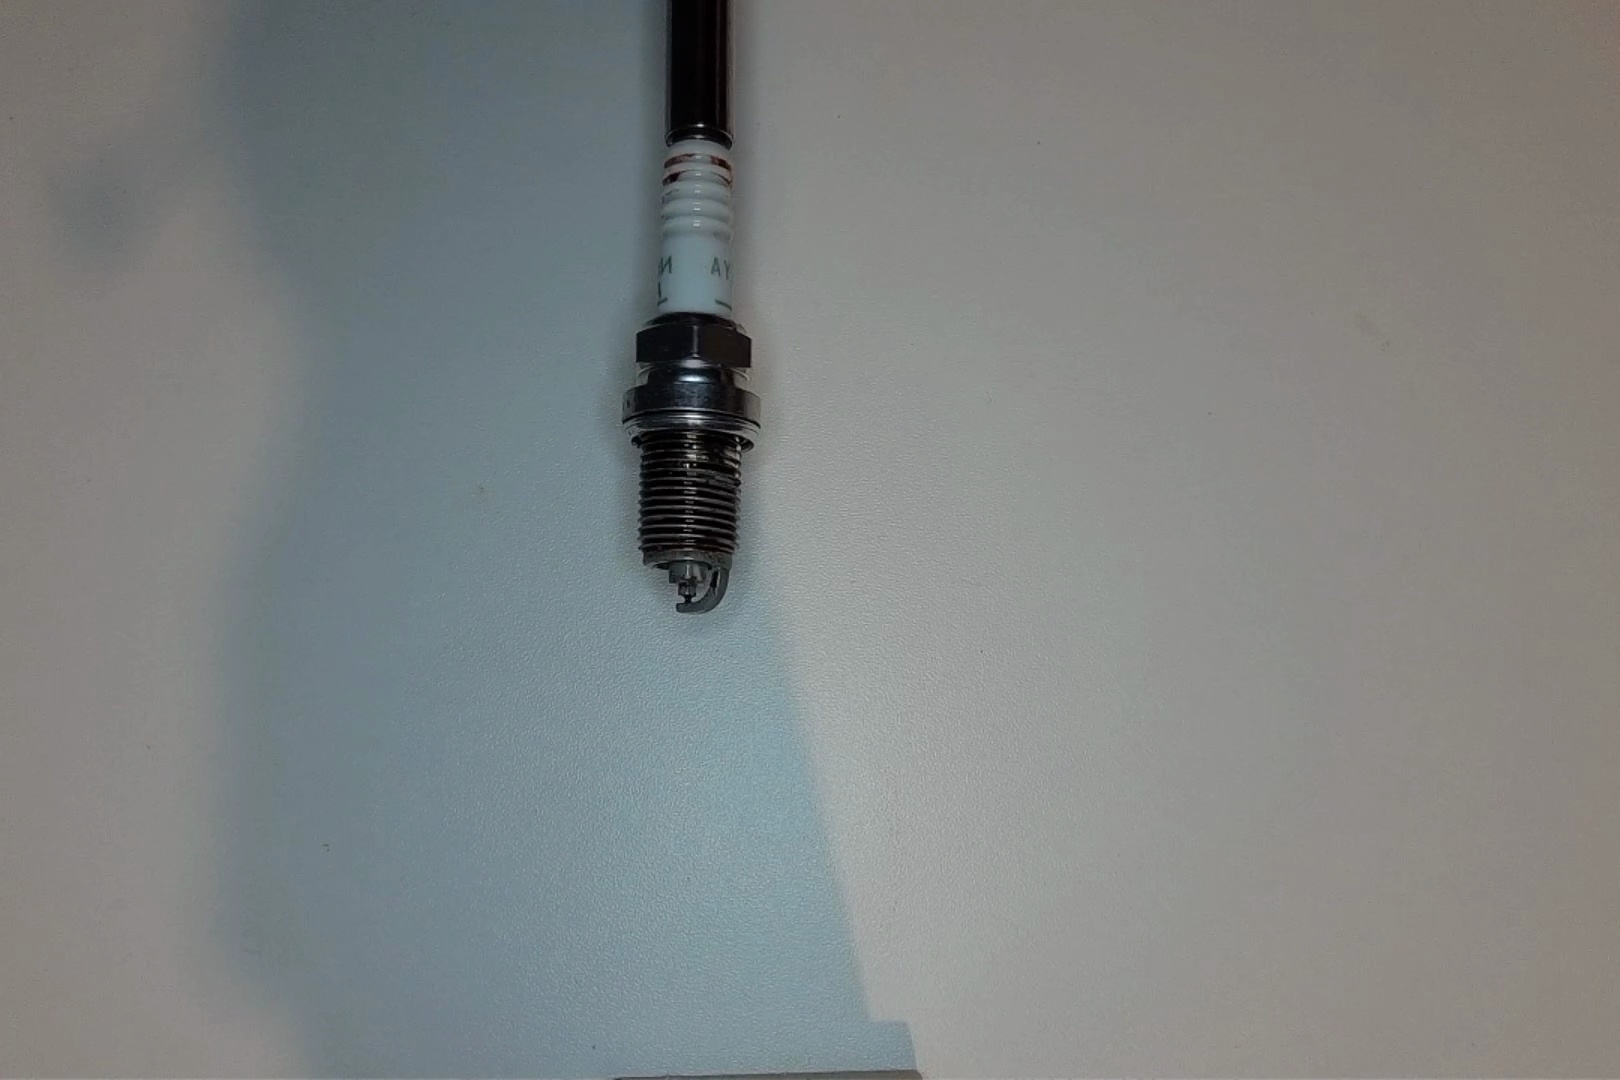
Label: anomaly